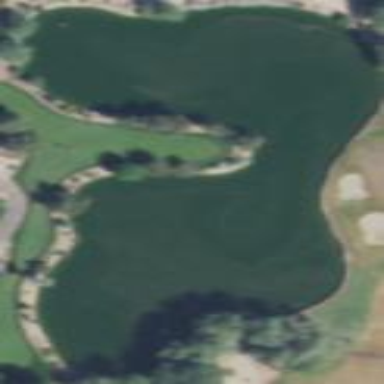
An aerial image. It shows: Lake which is considered lateral water hazard on golf course.